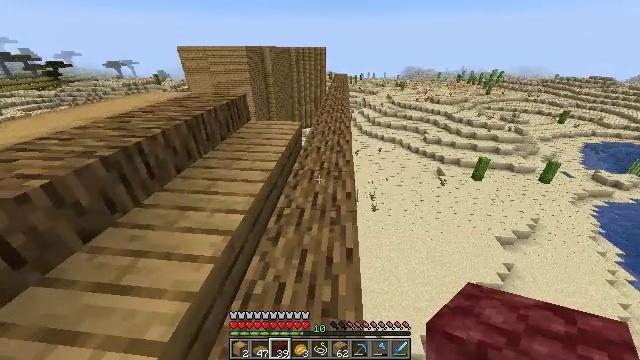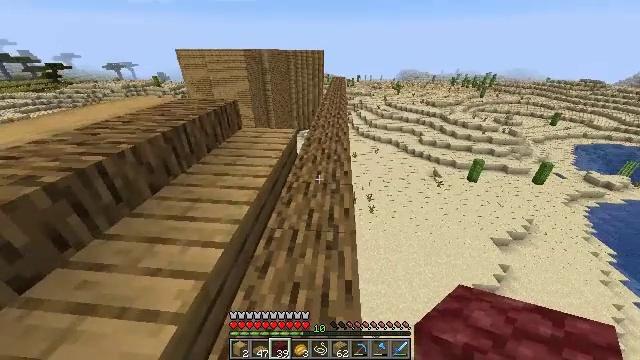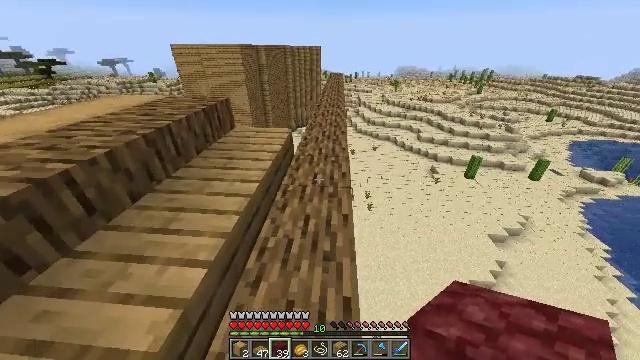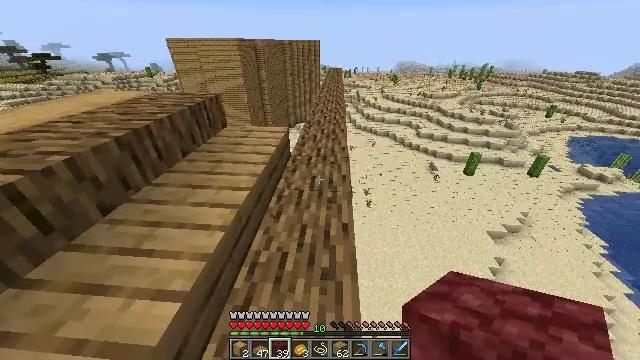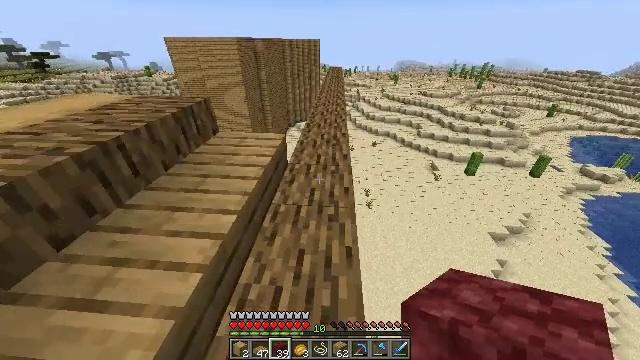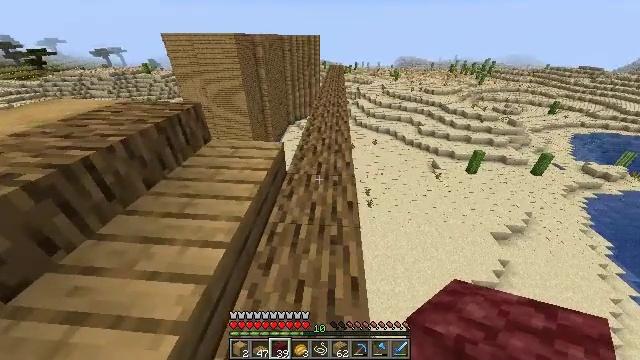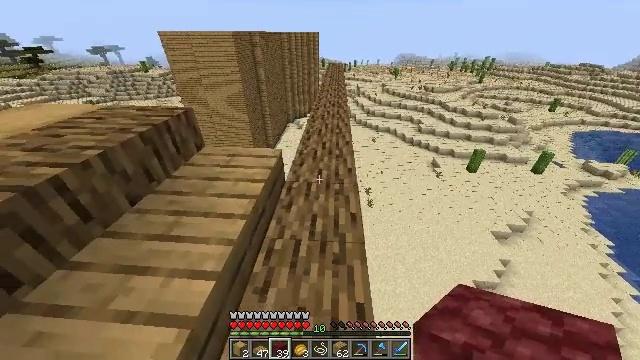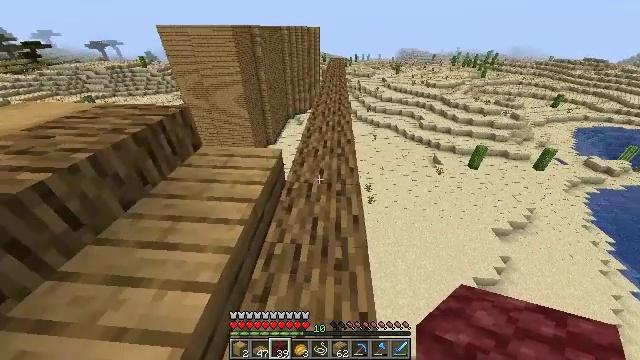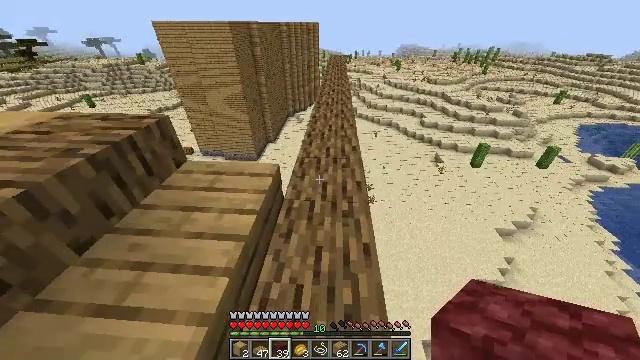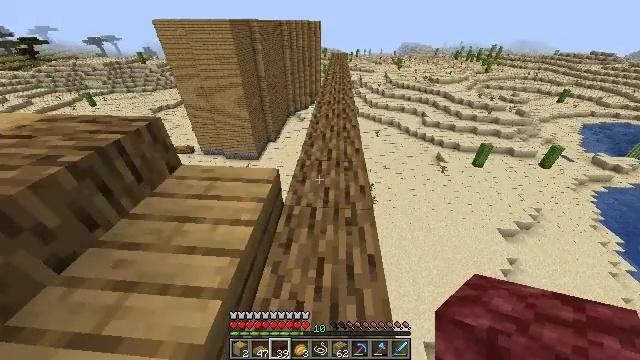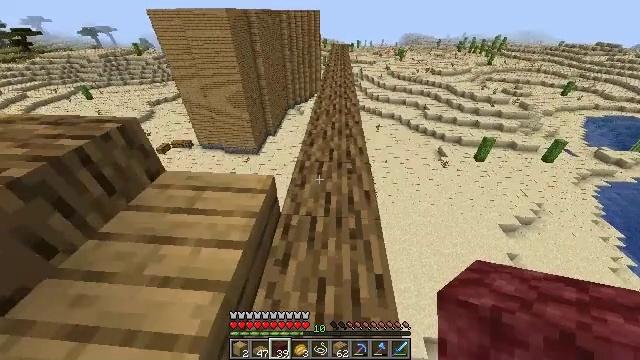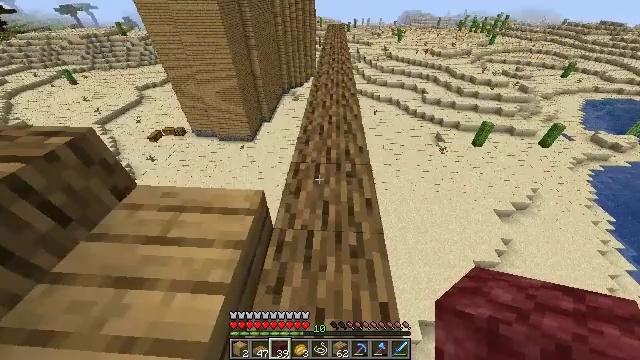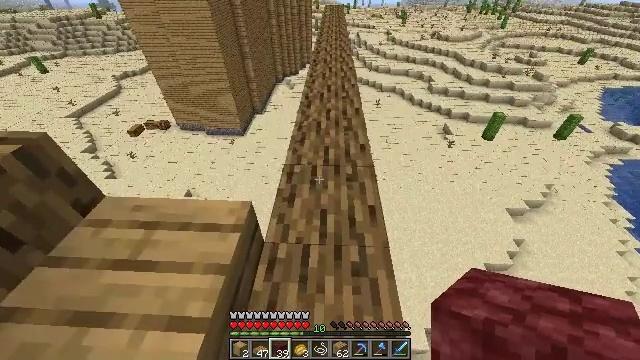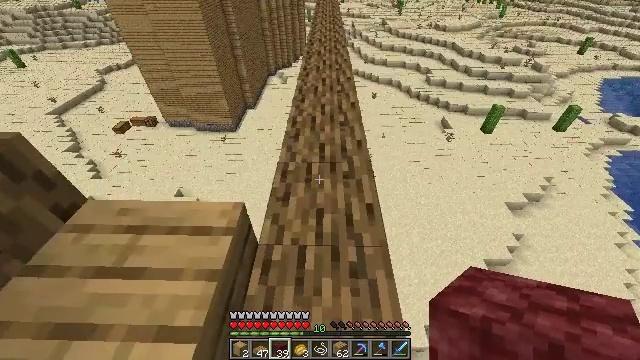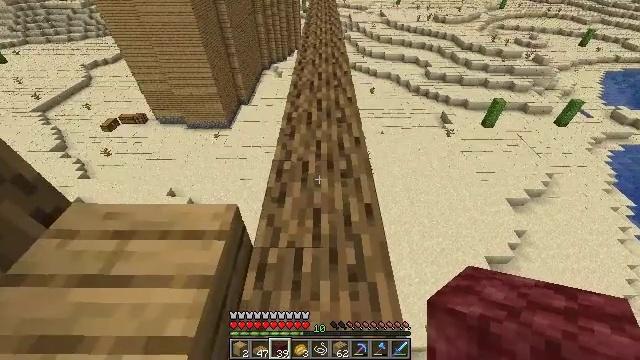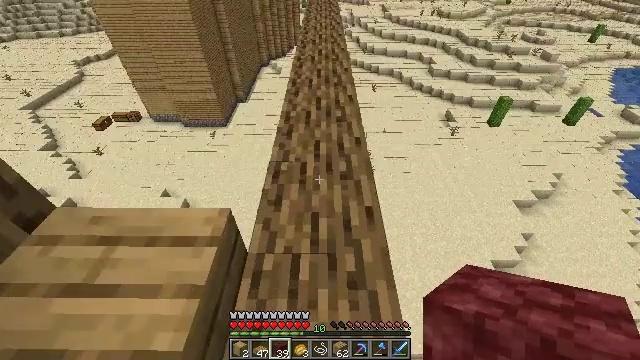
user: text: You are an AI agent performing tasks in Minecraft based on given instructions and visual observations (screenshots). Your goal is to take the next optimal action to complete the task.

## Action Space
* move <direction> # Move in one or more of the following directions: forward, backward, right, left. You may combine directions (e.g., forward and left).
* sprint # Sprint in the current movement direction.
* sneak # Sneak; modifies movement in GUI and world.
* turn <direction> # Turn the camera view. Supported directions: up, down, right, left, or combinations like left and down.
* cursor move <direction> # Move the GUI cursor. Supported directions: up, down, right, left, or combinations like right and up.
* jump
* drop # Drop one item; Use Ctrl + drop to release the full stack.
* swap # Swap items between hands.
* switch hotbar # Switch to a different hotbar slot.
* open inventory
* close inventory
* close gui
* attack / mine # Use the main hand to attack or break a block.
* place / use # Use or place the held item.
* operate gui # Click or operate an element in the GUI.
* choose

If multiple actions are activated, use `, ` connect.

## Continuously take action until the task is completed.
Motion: motion action
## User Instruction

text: Break the oak wood to collect it.
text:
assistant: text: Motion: move forward
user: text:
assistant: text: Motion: move forward, turn down
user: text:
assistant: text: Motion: move forward, turn down
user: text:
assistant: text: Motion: move forward
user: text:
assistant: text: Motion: move forward, sprint
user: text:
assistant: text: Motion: move forward, sprint
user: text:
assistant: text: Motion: move forward, sprint, turn down
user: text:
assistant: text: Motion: move forward
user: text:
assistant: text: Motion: move forward
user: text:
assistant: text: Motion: move forward, turn down
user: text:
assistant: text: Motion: turn right and down
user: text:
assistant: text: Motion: no_op
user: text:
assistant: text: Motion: turn right
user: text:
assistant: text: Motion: no_op
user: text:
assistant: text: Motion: no_op
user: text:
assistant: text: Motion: no_op
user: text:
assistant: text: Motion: move forward
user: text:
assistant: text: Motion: move forward
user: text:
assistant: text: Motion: move forward
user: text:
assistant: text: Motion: move forward
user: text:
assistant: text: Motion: turn down
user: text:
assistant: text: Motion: no_op
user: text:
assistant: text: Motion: turn down
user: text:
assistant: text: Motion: turn down
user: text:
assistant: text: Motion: no_op
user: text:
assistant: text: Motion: no_op
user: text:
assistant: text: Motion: no_op
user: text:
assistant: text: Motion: no_op
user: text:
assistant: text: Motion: no_op
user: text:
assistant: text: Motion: no_op